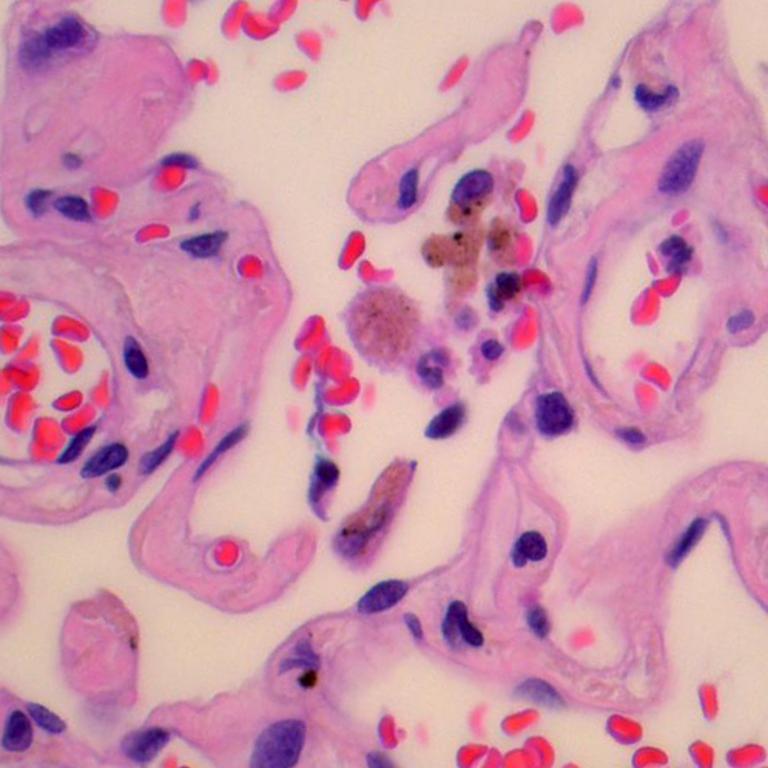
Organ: lung
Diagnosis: benign